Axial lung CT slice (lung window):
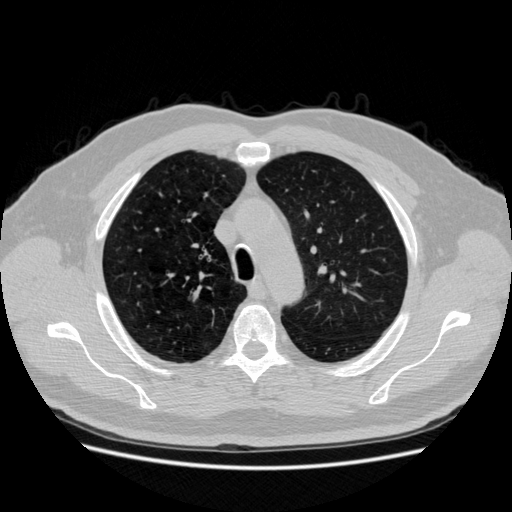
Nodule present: no